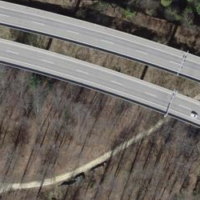
EUNIS habitat code: 57
Species observed at this site:
Buteo buteo